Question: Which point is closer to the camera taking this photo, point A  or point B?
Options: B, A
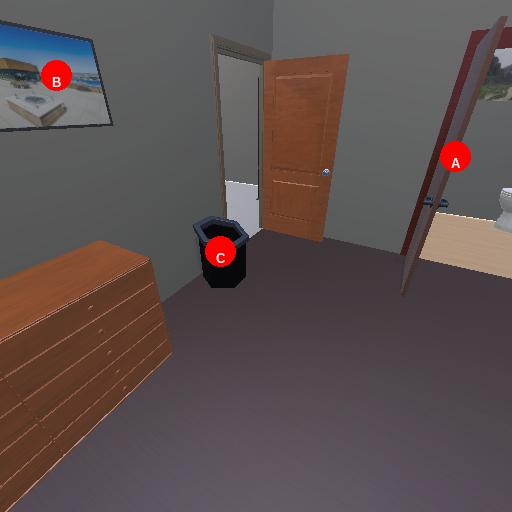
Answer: B